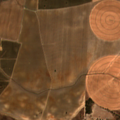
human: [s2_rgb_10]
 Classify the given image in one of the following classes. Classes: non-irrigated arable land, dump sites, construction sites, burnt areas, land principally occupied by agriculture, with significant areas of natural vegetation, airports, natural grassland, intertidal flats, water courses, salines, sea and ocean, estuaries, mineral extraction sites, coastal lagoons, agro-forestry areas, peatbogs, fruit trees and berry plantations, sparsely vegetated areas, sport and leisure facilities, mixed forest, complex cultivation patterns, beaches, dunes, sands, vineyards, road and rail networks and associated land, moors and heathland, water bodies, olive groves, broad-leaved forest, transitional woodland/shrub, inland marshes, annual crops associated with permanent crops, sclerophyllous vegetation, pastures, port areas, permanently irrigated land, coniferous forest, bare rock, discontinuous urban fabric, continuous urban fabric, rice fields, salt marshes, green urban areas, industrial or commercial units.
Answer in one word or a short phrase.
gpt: permanently irrigated land, olive groves, land principally occupied by agriculture, with significant areas of natural vegetation, broad-leaved forest